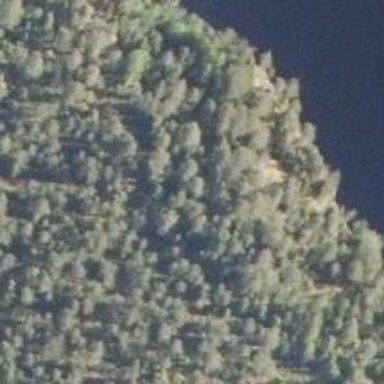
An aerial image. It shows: Natural cliff.